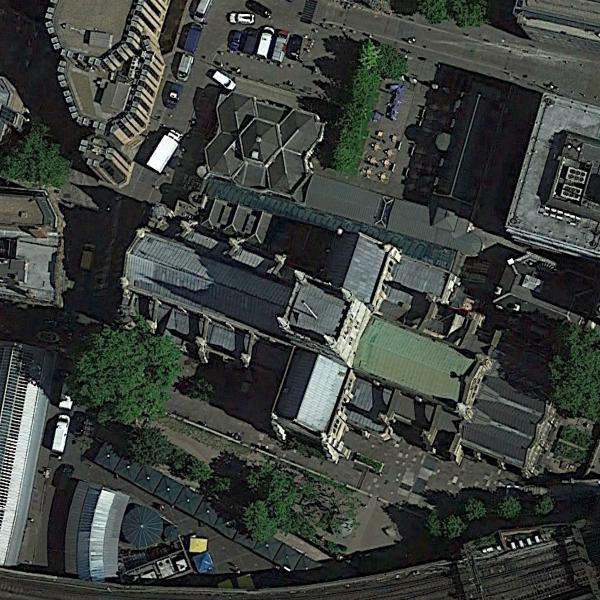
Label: Church